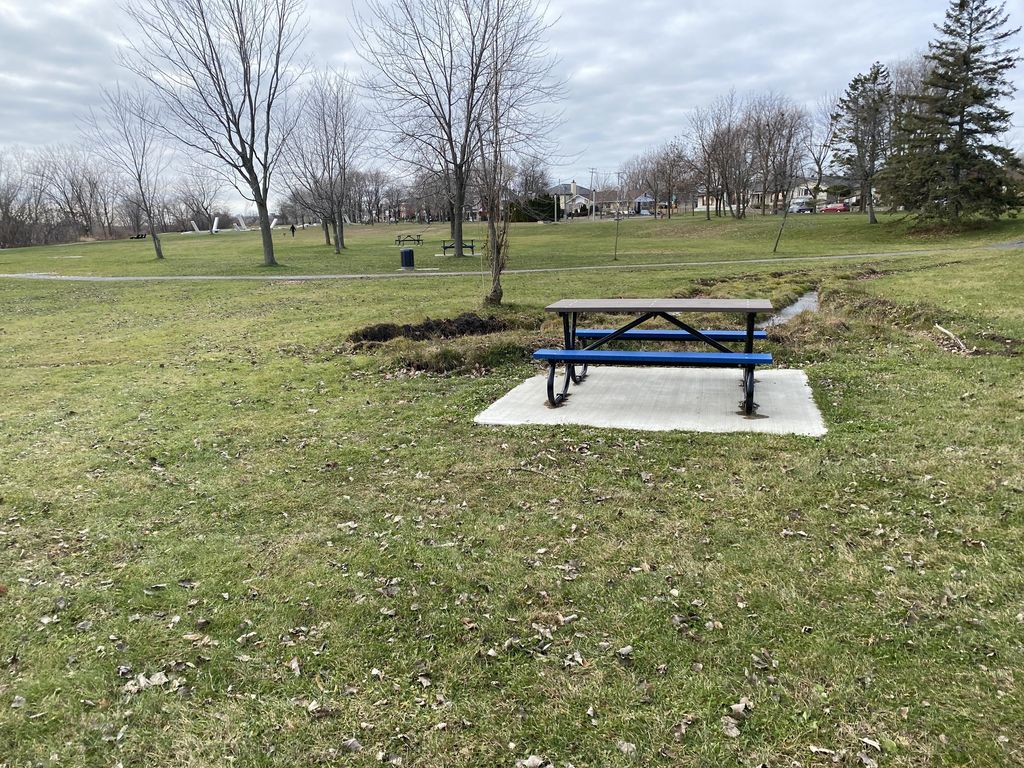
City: montreal